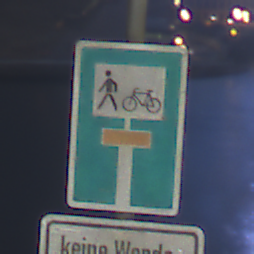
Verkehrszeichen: SackgasseRadverkehrFussgaengerDurchlaessig
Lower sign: HinweisGeaenderteVorfahrtVerkehrsfuehrungVerkehrsregelung3
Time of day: Night
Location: Outdoor (Urban)
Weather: PartlyCloudy
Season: NotSpecified
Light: Artificial